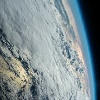
Label: cloud